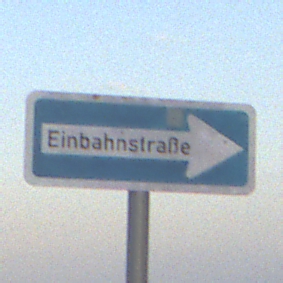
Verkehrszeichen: EinbahnstrasseRechtsweisend
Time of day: SunriseSunset
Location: Outdoor (Nature)
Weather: PartlyCloudy
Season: NotSpecified
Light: Natural